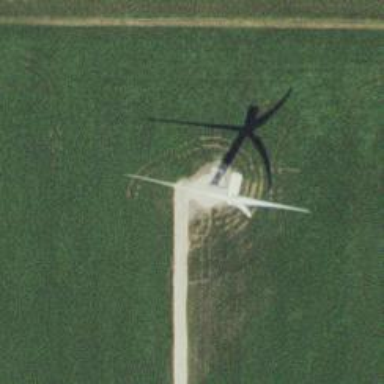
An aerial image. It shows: Wind generator powered by horizontal axis wind turbine.